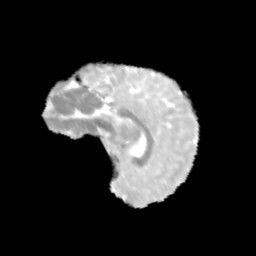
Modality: MD
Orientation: sagittal
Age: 12
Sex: male
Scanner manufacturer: siemens
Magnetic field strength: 3 T
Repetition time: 3.8 s
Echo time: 0.07 s